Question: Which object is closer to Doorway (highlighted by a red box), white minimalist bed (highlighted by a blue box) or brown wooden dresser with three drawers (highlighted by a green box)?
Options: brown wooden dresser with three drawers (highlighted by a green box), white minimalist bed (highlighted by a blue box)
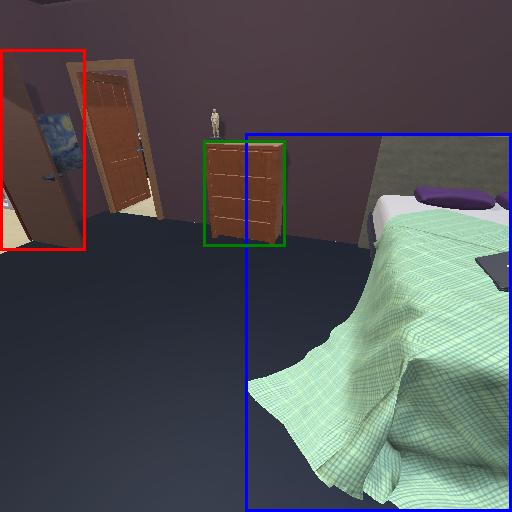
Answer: brown wooden dresser with three drawers (highlighted by a green box)